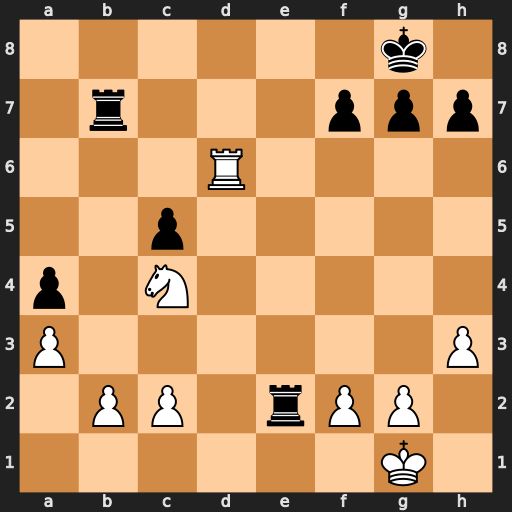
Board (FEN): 6k1/1r3ppp/3R4/2p5/p1N5/P6P/1PP1rPP1/6K1
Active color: w
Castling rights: -
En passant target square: -
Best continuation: Rd8+ Re8 Rxe8#